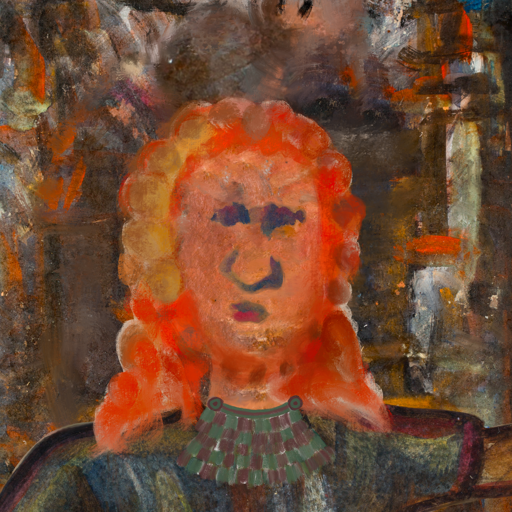
Background: GypsyQueen, Head And Neck Front: Boggyland, Face Front: In_The_Sun, Bust: Mosgoul, Hair Front: Rupkatha, Head Accessory: Blank, Second Necklace: After_Raid, Necklace: Blank, Baby: Blank